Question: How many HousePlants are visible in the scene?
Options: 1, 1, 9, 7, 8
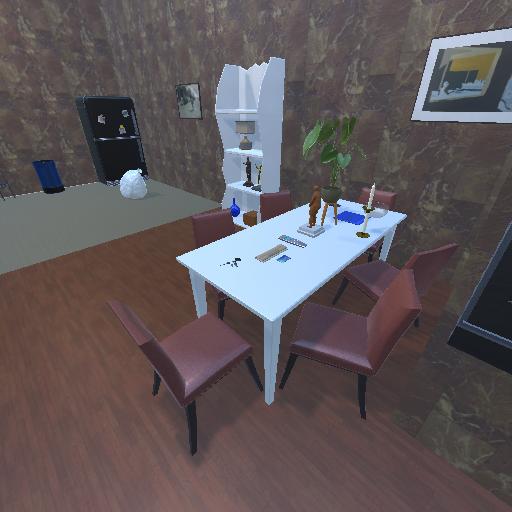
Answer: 1